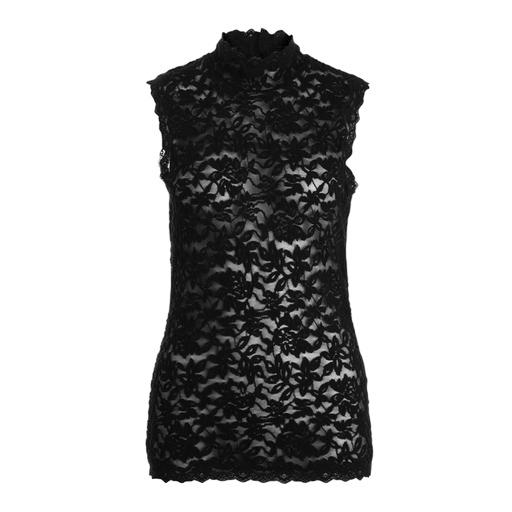
black stretch lace mock-turtleneck top, black high neck lace, black ruby lace high neck top, white background